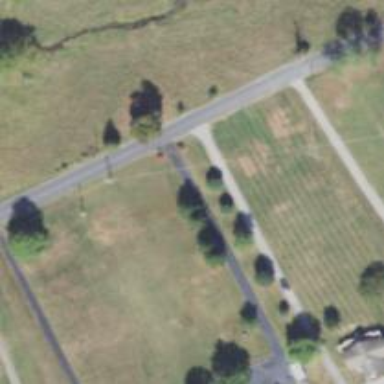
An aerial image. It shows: Driveway leading to service road.